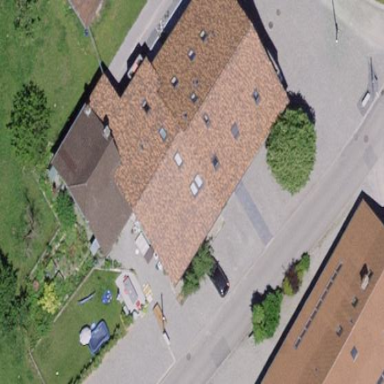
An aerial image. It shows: Detached building.